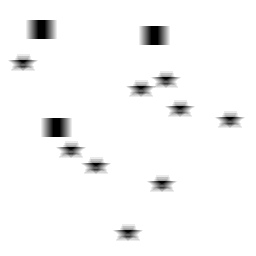
Squares: 3
Triangles: 0
Stars: 9
Total shapes: 12